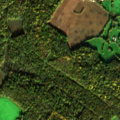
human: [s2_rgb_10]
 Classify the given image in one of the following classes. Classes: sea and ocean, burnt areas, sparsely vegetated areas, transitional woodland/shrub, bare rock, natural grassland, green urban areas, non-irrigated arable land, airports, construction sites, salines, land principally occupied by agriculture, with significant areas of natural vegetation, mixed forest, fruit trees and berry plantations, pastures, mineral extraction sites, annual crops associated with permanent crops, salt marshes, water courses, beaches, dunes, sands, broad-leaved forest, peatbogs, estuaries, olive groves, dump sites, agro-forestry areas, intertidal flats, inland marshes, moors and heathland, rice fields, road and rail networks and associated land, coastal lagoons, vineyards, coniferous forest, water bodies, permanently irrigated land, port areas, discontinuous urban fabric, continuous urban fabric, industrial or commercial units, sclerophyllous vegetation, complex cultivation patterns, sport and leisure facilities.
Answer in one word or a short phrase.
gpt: non-irrigated arable land, pastures, broad-leaved forest